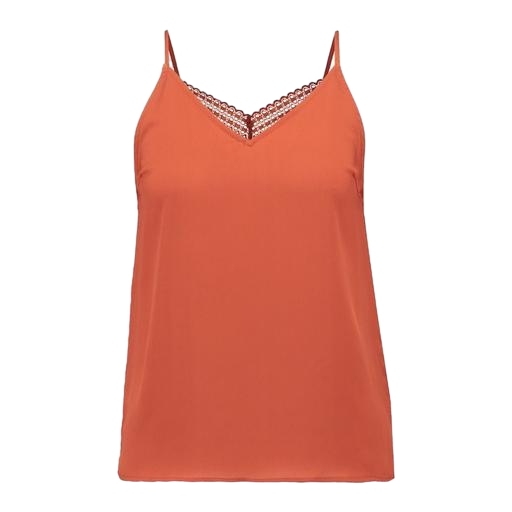
multicolor vila brown lace detail cami, longline cami, strappy v neck cami, white background